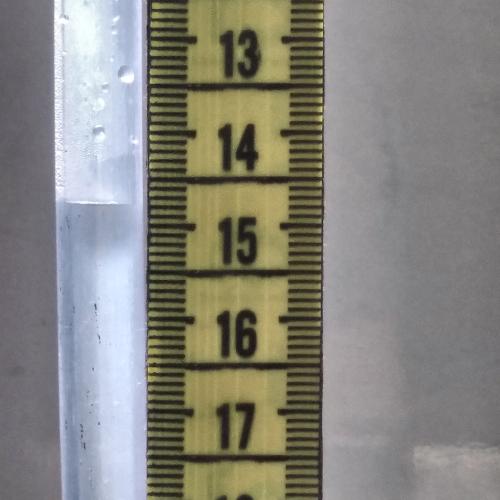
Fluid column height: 14.8 cm